Question: # Question
I am trying to put every 'li' at the bottom of the 'ul', making the bottom of every element (not the text, the actual block element of the ui, whether that's the image or the whole 'li' of text) touching. This should be a simple problem with 'vertical-align:bottom' and 'display:table-cell' being the fix, but for some reason I haven't been able to get it to work. What is the best way to accomplish this?
Its likely there's a question that already answered this, but I've spent a lot of time searching. If there's one that applies, please just point me to it.
## Example

## Fiddle With It:
<URL>
## HTML
'''
<head runat="server">
<title>Test</title>
<link rel="stylesheet" type="text/css" href="StyleSheet.css" />
</head>
<body>
<div id="outer">
<div id="inner">
<nav>
<ul>
<li><a href="#" class="left">Home</a>
</li>
<li><a href="#" class="left">Product</a>
</li>
<li><a href="#" id="logo"><img src="logo.png" alt="Javid Logo"/></a>
</li>
<li><a href="#" class="right">Contact</a>
</li>
<li><a href="#" class="right">Info</a>
</li>
</ul>
</nav>
</div>
</div>
</body>
'''
## CSS
'''
* {
font-family:Calibri;
}
#outer {
text-align:center;
}
#inner {
display:inline-block;
}
nav ul {
margin:0px;
padding:0px;
bottom:0;
list-style:none;
}
nav li {
float:left;
display:table-cell;
vertical-align:bottom;
margin:0px;
padding:0px;
}
nav li a {
padding:16px 8px 16px 8px;
margin:0px;
width:120px;
display:block;
background-color:lightblue;
text-decoration:none;
text-emphasis:none;
color:black;
border:0px none black;
border-bottom:1px solid black;
}
nav li a.left {
text-align:left;
}
nav li a.right {
text-align:right;
}
#logo {
padding:0px;
width:auto;
height:auto;
line-height:0px;
border:0px none black;
}
'''
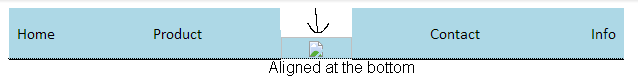
Answer: Simply remove the 'float:left' from 'nav li'. Everything else is in order.
## Fiddle
<URL>